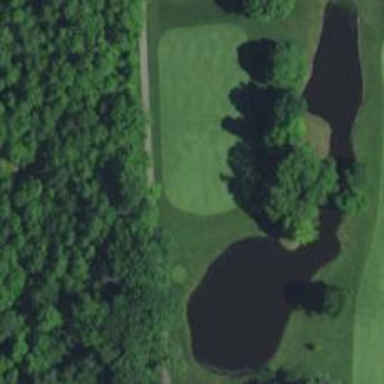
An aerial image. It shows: View of golf hole.